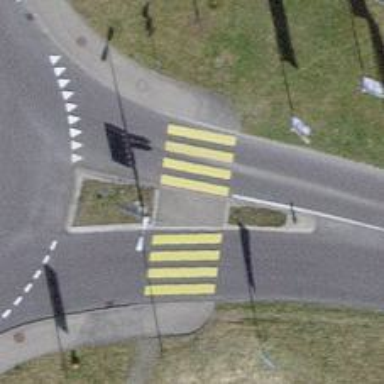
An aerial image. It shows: Footway located on traffic island.